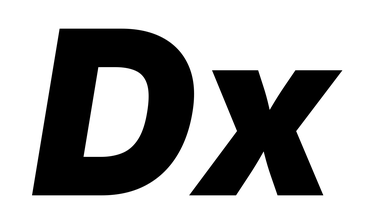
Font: Inter-Italic_Black_Italic